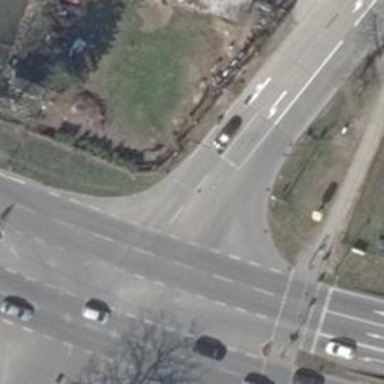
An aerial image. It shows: Road with traffic signals.